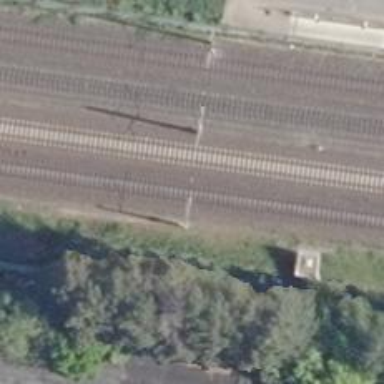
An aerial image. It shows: Milestone along the railway with catenary mast.